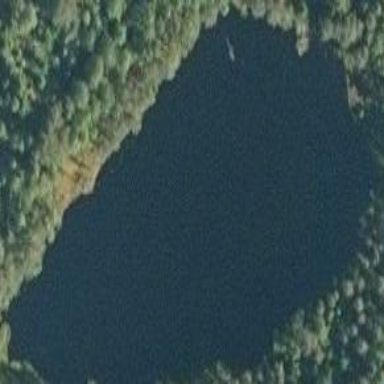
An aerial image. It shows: Pond surrounded by natural water.